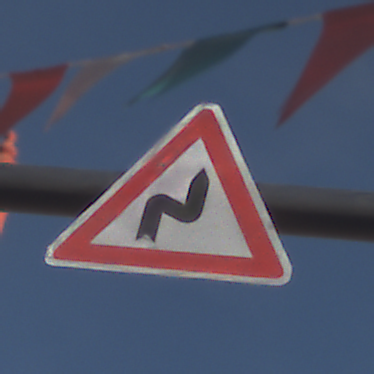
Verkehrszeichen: DoppelkurveRechts
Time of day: MorningAfternoon
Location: Outdoor (Special)
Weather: PartlyCloudy
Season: NotSpecified
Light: Natural